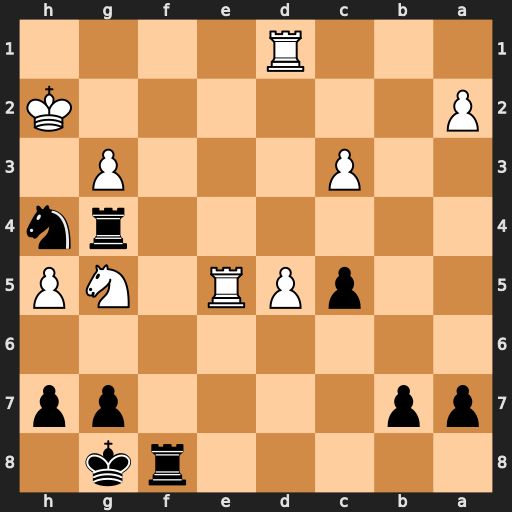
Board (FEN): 5rk1/pp4pp/8/2pPR1NP/6rn/2P3P1/P6K/3R4
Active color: b
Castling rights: -
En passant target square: -
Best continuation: Rxg5 Rxg5 Nf3+ Kg2 Nxg5